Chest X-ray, AP view. Patient: 40 years old, sex M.
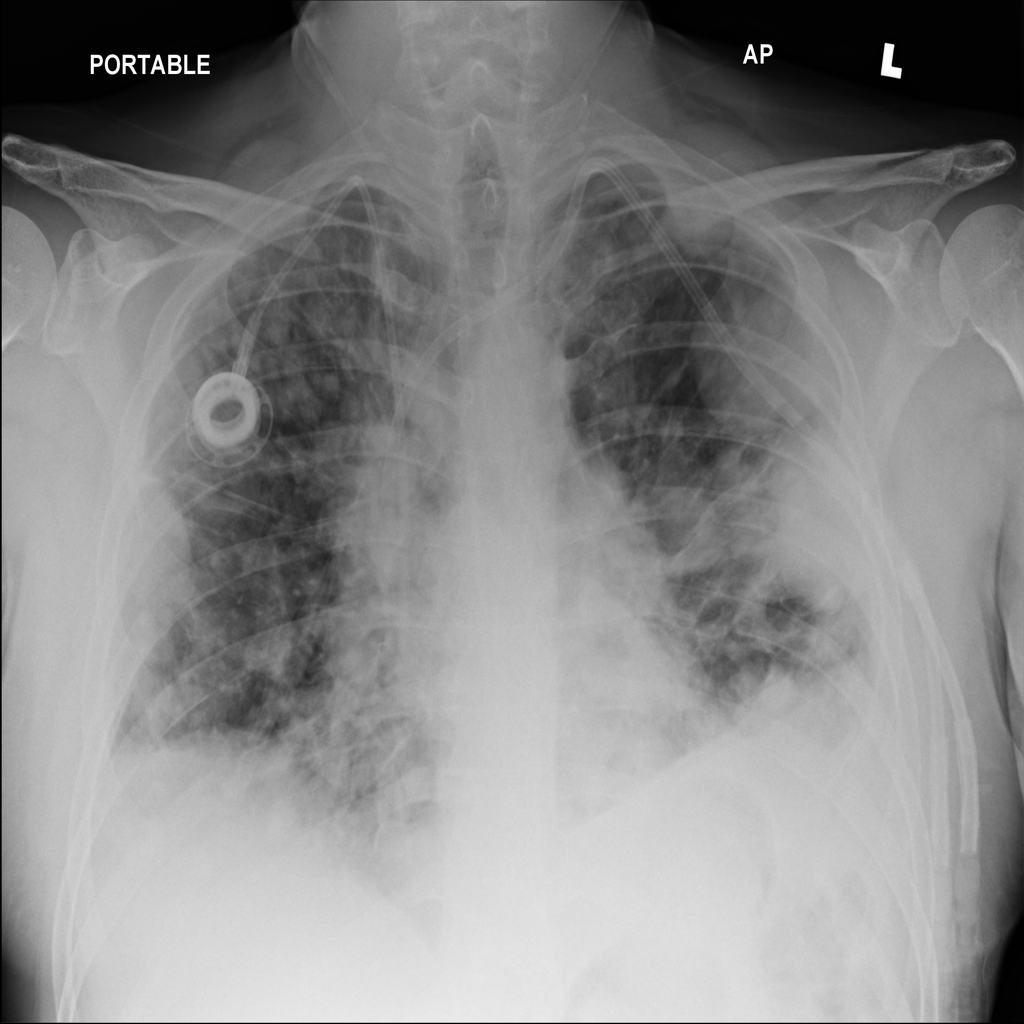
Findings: Mass, Nodule